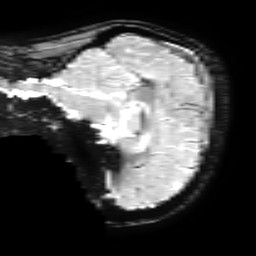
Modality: T2starw
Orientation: sagittal
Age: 22
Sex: female
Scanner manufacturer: ge
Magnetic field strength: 3 T
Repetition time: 0.65 s
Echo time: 0.02 s